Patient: sex F, age 54
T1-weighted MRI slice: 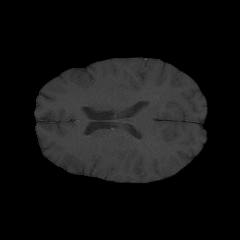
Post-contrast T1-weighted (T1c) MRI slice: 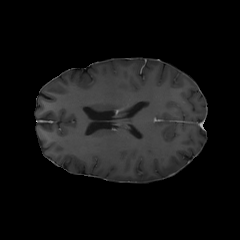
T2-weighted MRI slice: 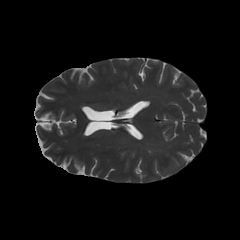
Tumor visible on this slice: no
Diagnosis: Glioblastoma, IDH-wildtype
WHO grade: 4